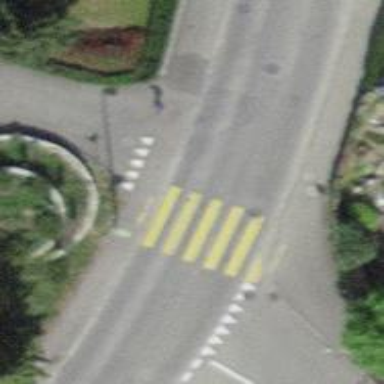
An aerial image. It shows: Zebra crossing on the road.